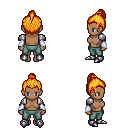
a pixel art fantasy rpg character, female body template, human, dark skin, steel arm armor, teal pants, light blonde short topknot hairstyle, white cloth bracers, metal boots, four views (front, back, left, right), 2x2 character sprite sheet, small pixel art, hard edges, no anti-aliasing